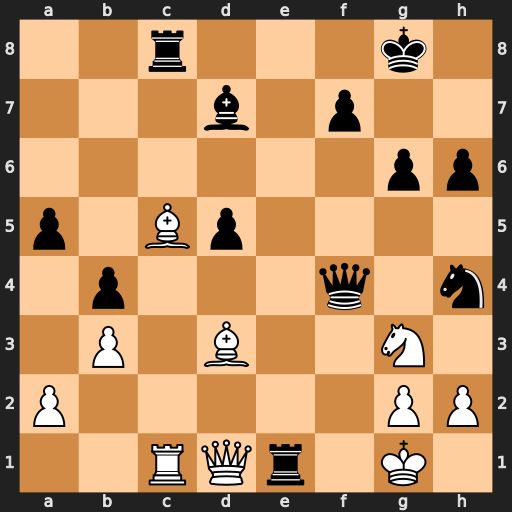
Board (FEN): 2r3k1/3b1p2/6pp/p1Bp4/1p3q1n/1P1B2N1/P5PP/2RQr1K1
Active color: w
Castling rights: -
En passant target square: -
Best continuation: Qxe1 Rxc5 Rxc5 Qd4+ Qf2